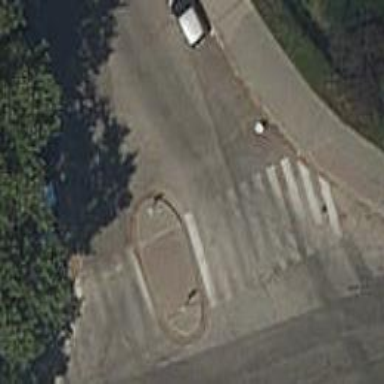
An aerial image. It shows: Asphalt footway with uncontrolled crossing. The crossing has markings.